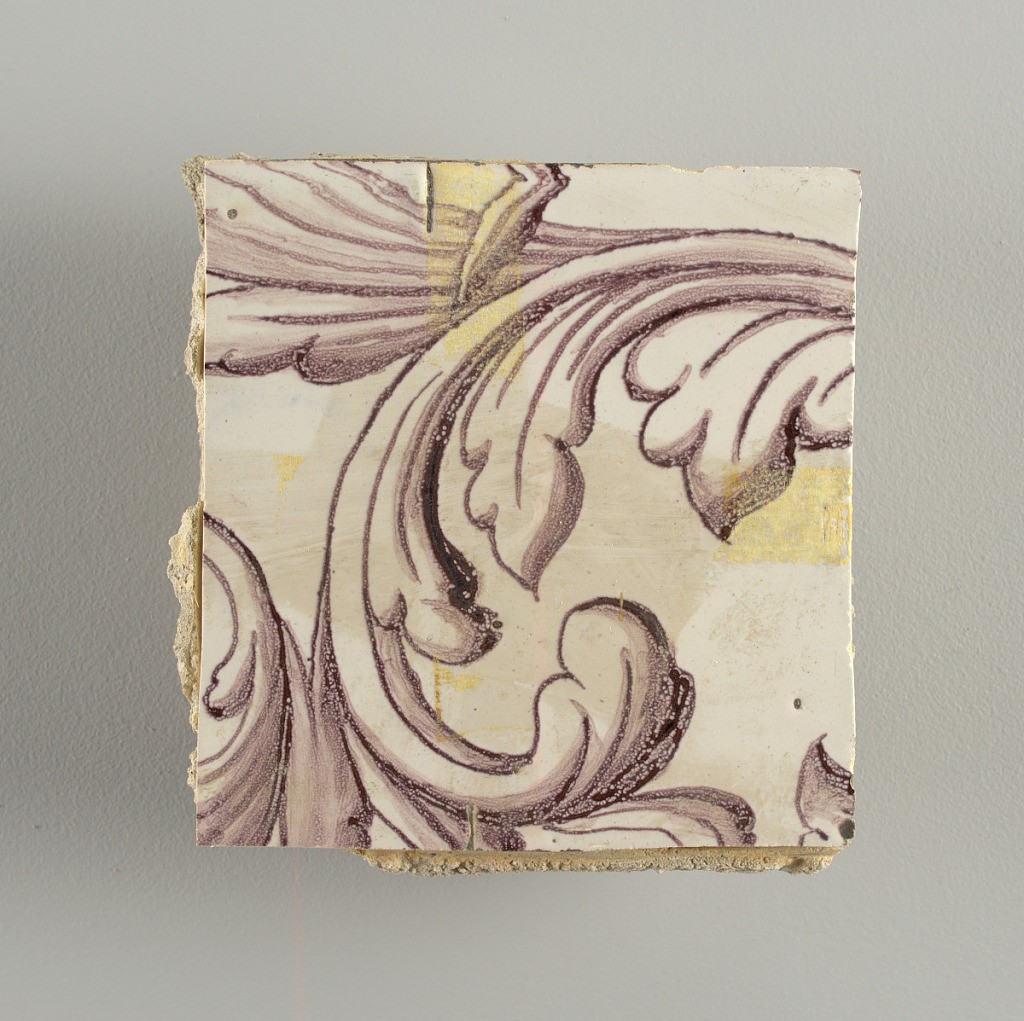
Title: Wall facing
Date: ca. 1725
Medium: tin-glazed earthenware, underglaze
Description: Two vertical rectangles, twenty-three tiles high.  A) Nine tiles wide at top; seven tiles wide at bottom.  B) Ten and one-half tiles wide.

Arabesque design of foliage.  A) with centered figure of Justice under a canopy.  B) with centered urn.